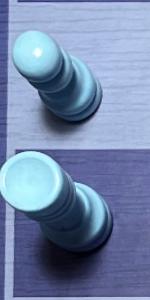
Label: Rook_White